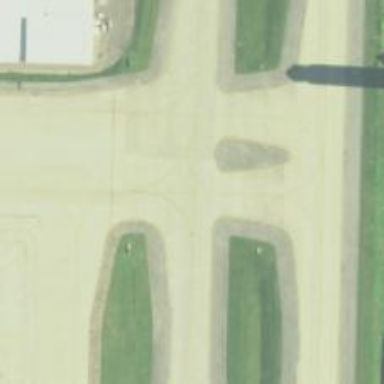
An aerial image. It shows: Image of taxiway at airport.